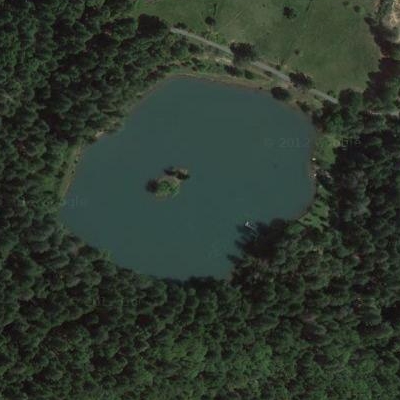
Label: dRiverLake